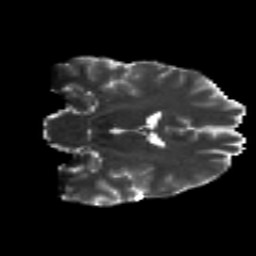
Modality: T2w
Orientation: coronal
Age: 21
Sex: female
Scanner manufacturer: siemens
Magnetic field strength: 3 T
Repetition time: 8.8 s
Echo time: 0.085 s